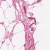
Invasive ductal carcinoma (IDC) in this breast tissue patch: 0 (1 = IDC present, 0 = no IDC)